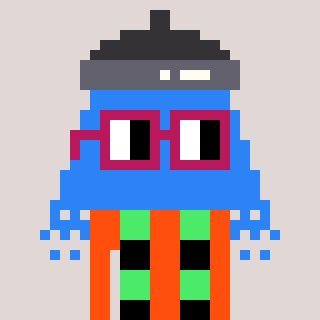
a pixel art character with square dark red glasses, a shower-shaped head and a orange-colored body on a warm background